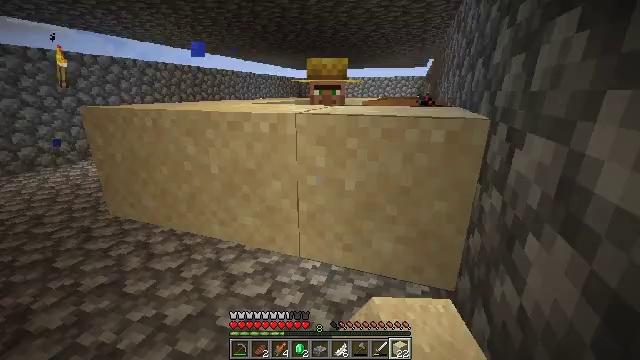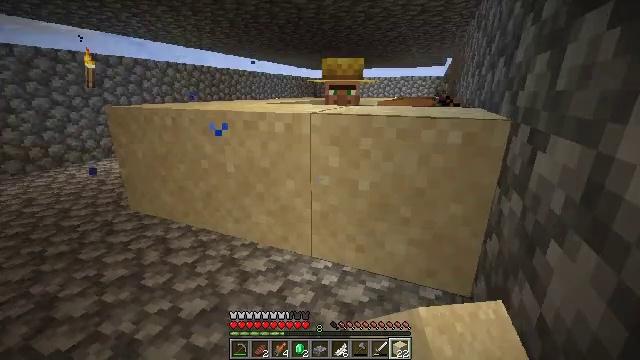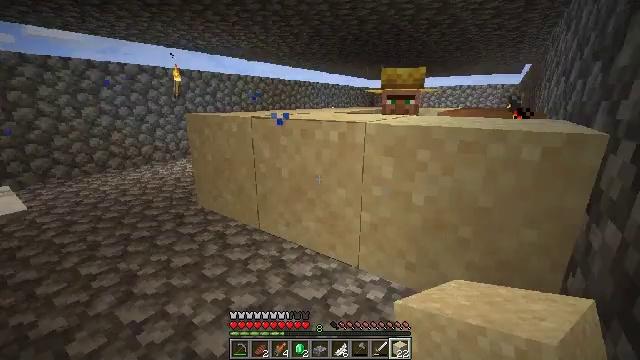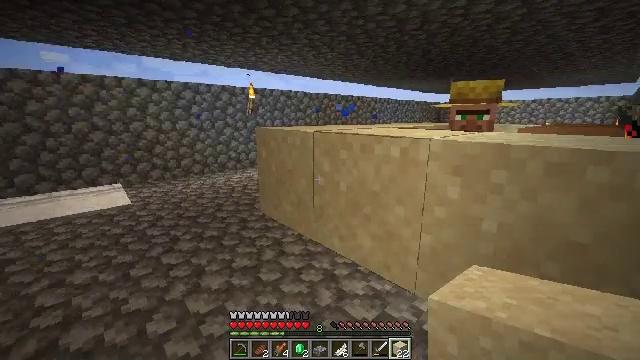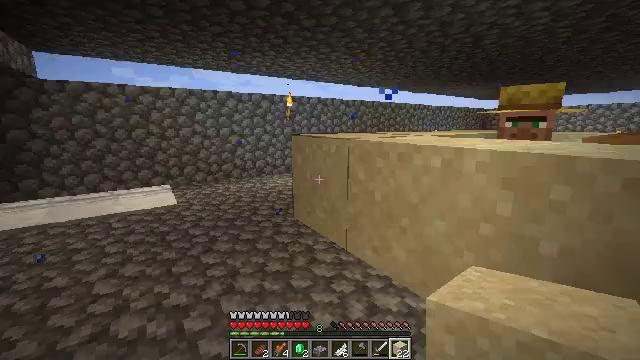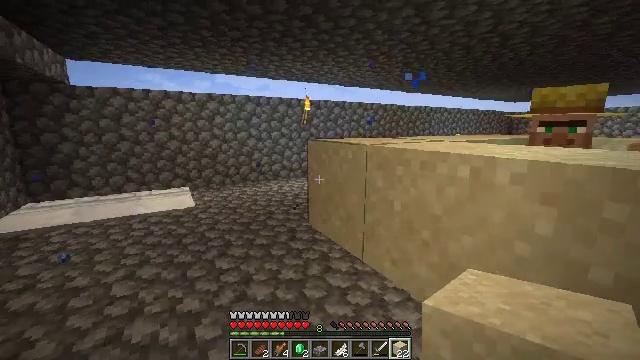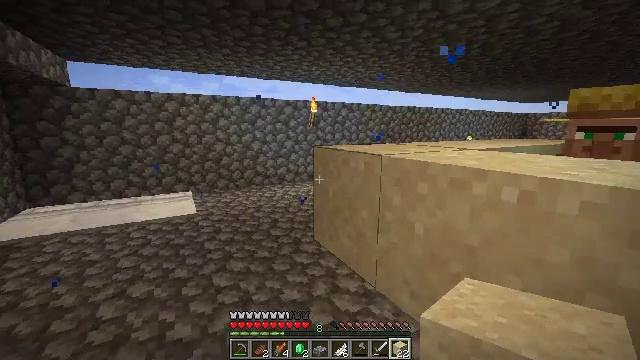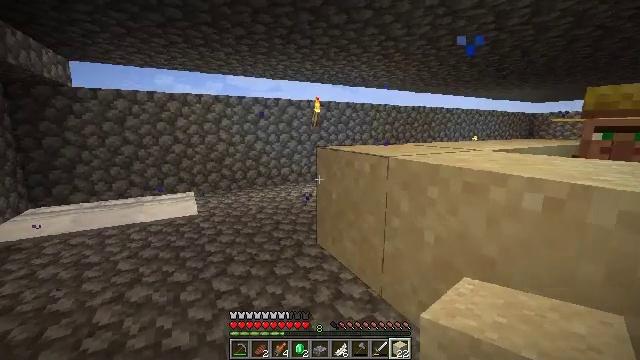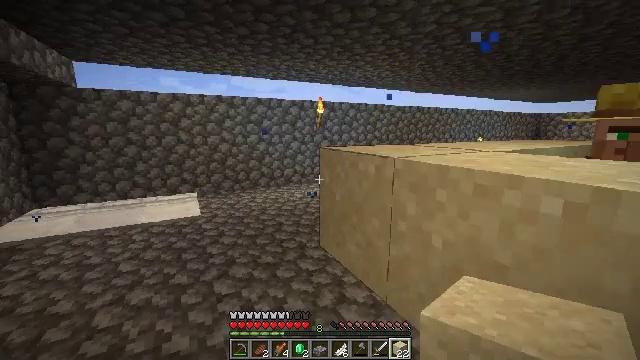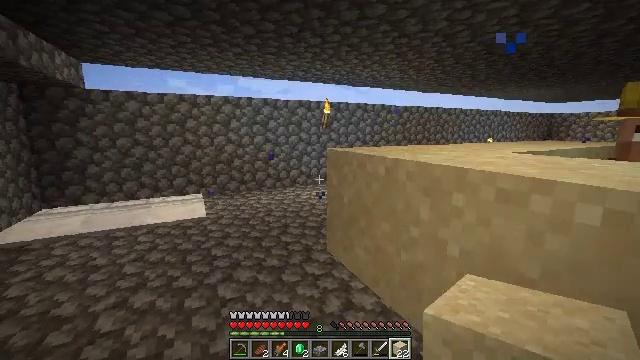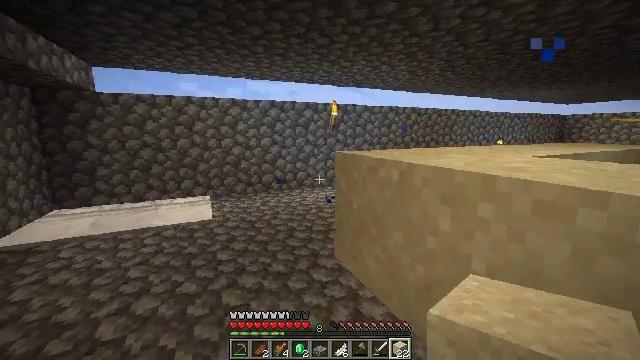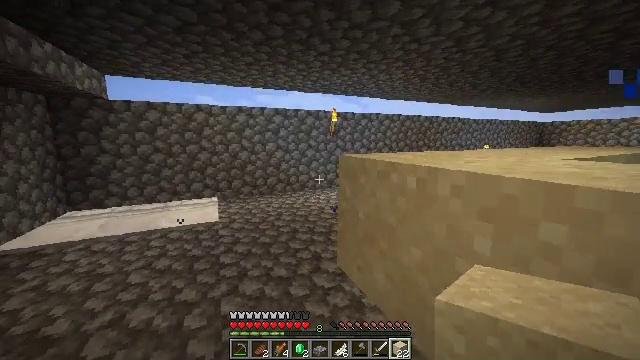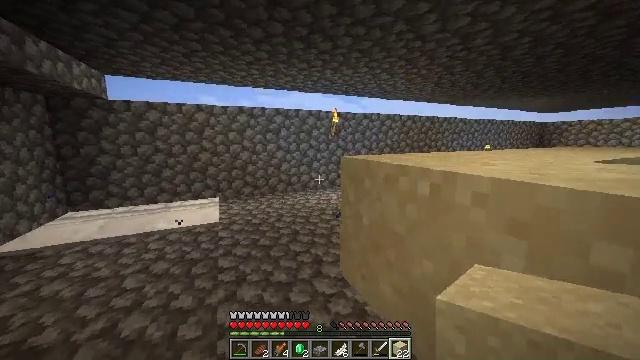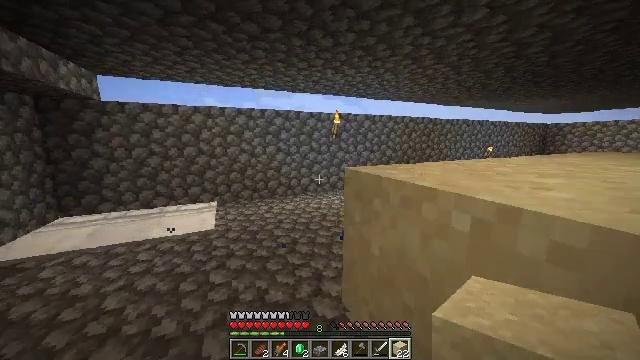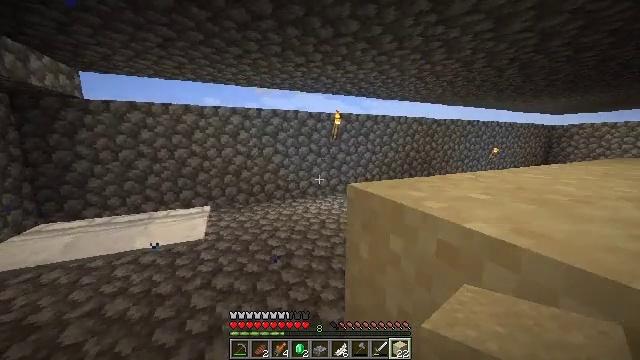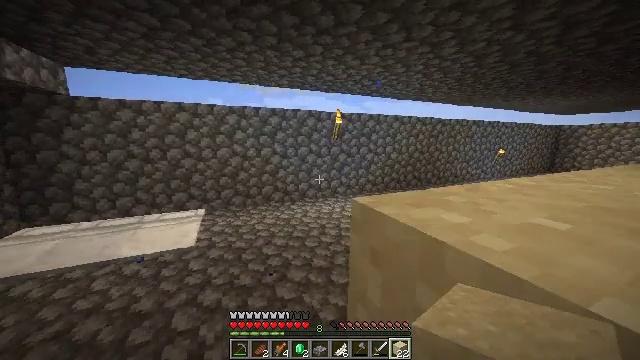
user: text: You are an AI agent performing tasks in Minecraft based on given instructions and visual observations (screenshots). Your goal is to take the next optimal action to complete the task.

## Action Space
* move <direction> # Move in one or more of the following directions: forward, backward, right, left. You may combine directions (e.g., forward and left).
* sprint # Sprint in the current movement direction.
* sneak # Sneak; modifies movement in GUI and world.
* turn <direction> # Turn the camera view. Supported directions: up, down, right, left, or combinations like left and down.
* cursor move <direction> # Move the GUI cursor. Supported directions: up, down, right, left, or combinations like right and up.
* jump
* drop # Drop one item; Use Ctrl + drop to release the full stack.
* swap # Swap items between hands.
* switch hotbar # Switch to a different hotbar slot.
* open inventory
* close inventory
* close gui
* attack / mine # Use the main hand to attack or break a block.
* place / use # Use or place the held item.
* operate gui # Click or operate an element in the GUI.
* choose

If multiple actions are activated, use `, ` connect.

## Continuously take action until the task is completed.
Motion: motion action
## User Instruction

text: Smash the iron door for recycling.
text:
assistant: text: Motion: turn left
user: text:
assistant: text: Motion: turn left and up
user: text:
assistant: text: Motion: turn left and up
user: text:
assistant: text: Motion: move forward, turn left and up
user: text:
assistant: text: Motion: move forward, turn left
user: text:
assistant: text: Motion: move forward, turn left
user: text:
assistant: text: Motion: no_op
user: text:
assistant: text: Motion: no_op
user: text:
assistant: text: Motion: move forward, turn left
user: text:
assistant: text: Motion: move forward, turn left
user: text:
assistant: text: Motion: move forward
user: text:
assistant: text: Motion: move forward
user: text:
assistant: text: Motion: move forward
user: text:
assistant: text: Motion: move forward
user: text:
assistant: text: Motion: move forward
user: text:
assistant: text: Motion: move forward
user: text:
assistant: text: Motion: move forward
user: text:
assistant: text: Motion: move forward
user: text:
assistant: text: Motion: move forward, turn right
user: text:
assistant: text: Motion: move forward, turn right
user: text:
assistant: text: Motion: move forward, turn right and down
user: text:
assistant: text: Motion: move forward, turn right
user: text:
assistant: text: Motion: move forward, turn right
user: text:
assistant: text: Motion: move forward, turn right
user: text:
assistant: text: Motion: move forward, turn right
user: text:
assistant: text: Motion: move forward, turn right
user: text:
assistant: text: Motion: move forward, turn right
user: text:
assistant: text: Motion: move forward, turn right
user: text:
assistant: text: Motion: move forward, turn right
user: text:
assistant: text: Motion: move forward and move left, turn right